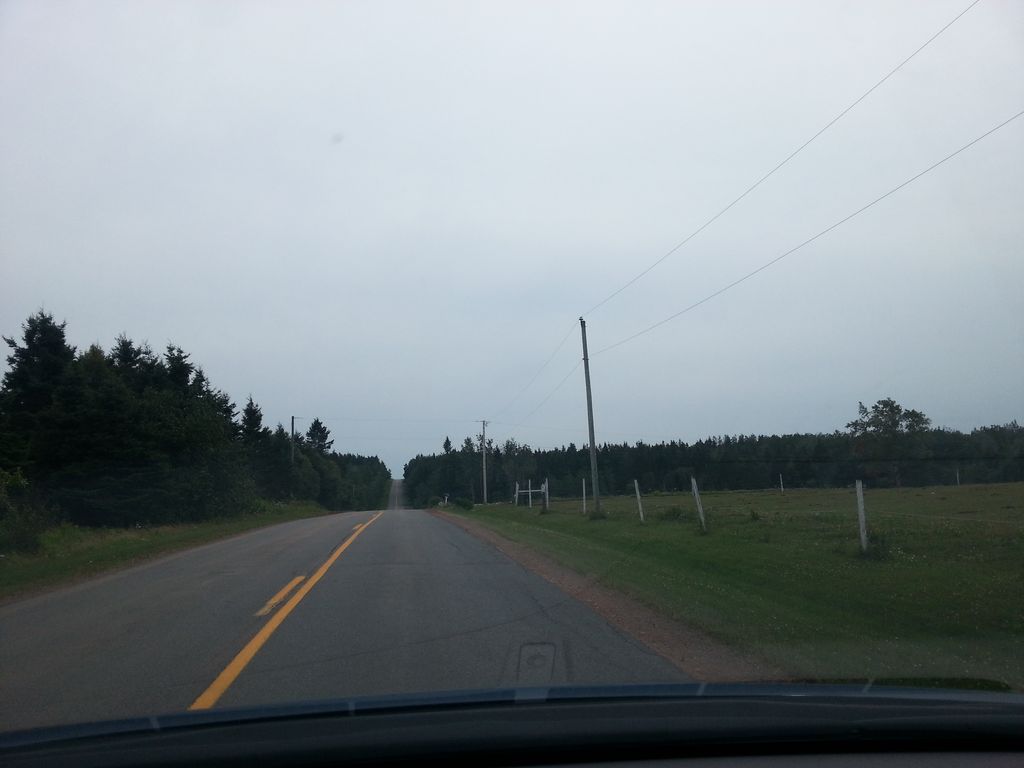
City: charlottetown